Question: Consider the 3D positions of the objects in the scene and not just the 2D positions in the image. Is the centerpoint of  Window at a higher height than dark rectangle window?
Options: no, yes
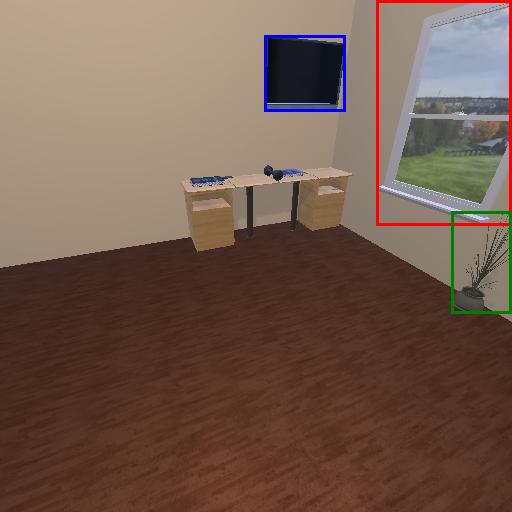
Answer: no